Aerial crown-view tile of a tropical tree (Barro Colorado Island, Panama), acquired 20241112:
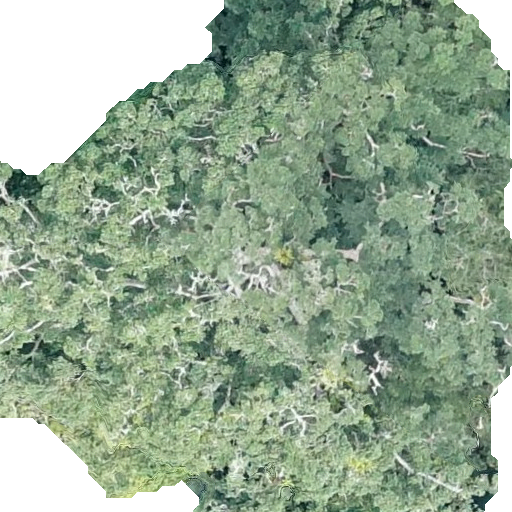
Species: Brosimum alicastrum
GBIF accepted scientific name: Brosimum alicastrum
Crown area: 421.168 m²